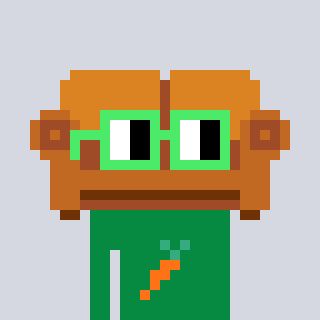
a pixel art character with square light green glasses, a couch-shaped head and a green-colored body on a cool background